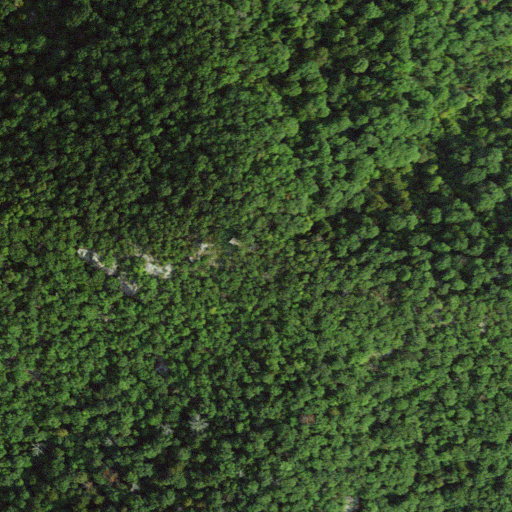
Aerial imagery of mountain in Virginia named Millers Head containing only deciduous forest